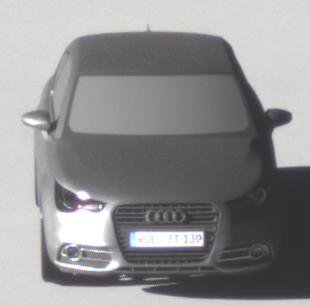
Make: Audi
Model: A1 Sportback 1.2 TFSI
Detailed model: A1 (8X) Sportback
Model produced from: 2012/03
Model produced until: 2014/11
Doors: 5
Color: gray
Road condition: dry road
Daytime: morning or afternoon
Contrast: high contrast